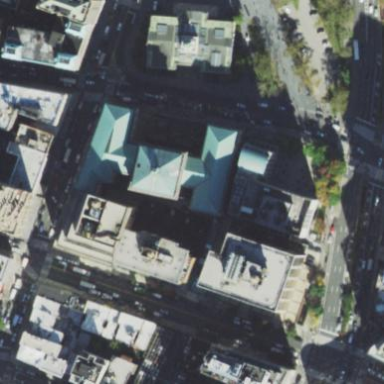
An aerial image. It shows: Public building.